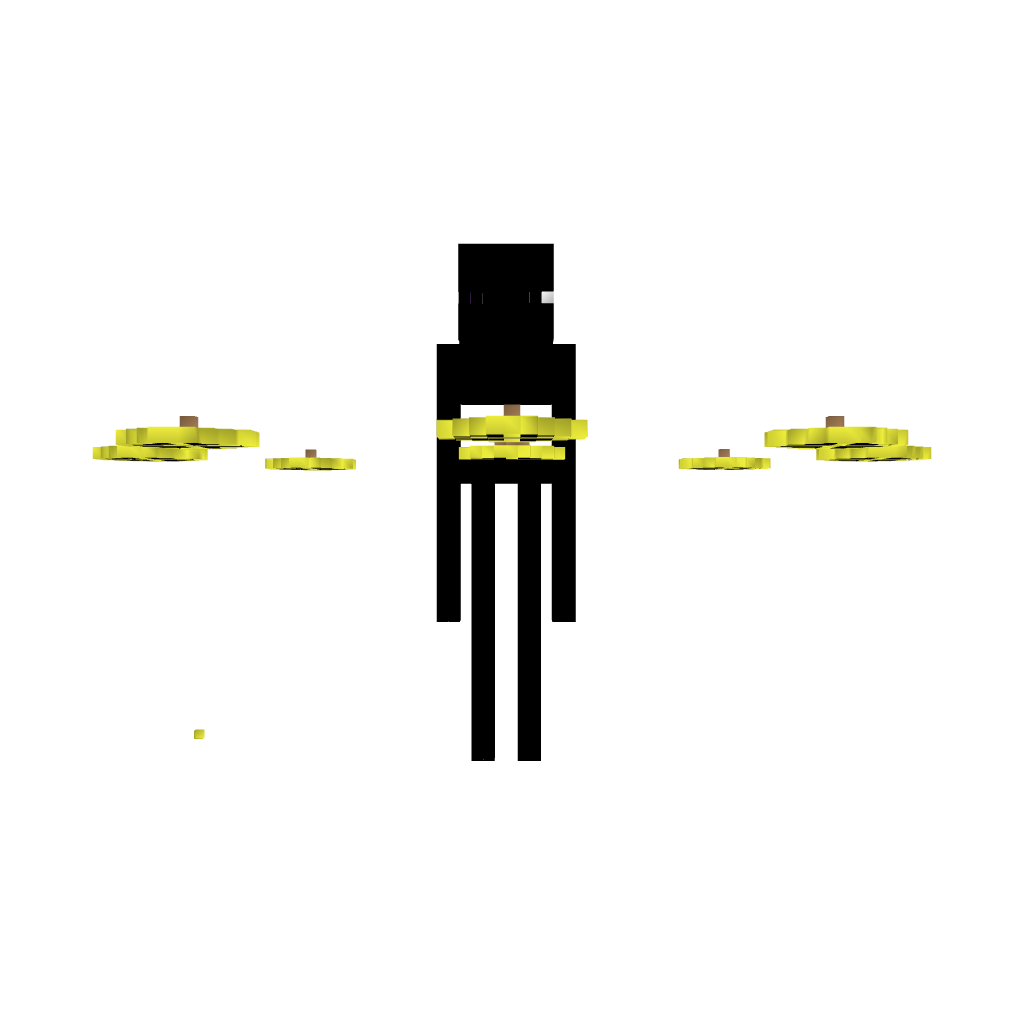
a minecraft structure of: OPenderman SkyWars scematic bad low quality